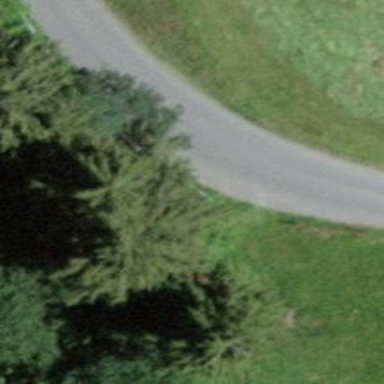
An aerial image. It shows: Unclassified road.